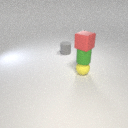
small red rubber cube above small yellow rubber sphere